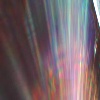
Label: sunburn